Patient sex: M
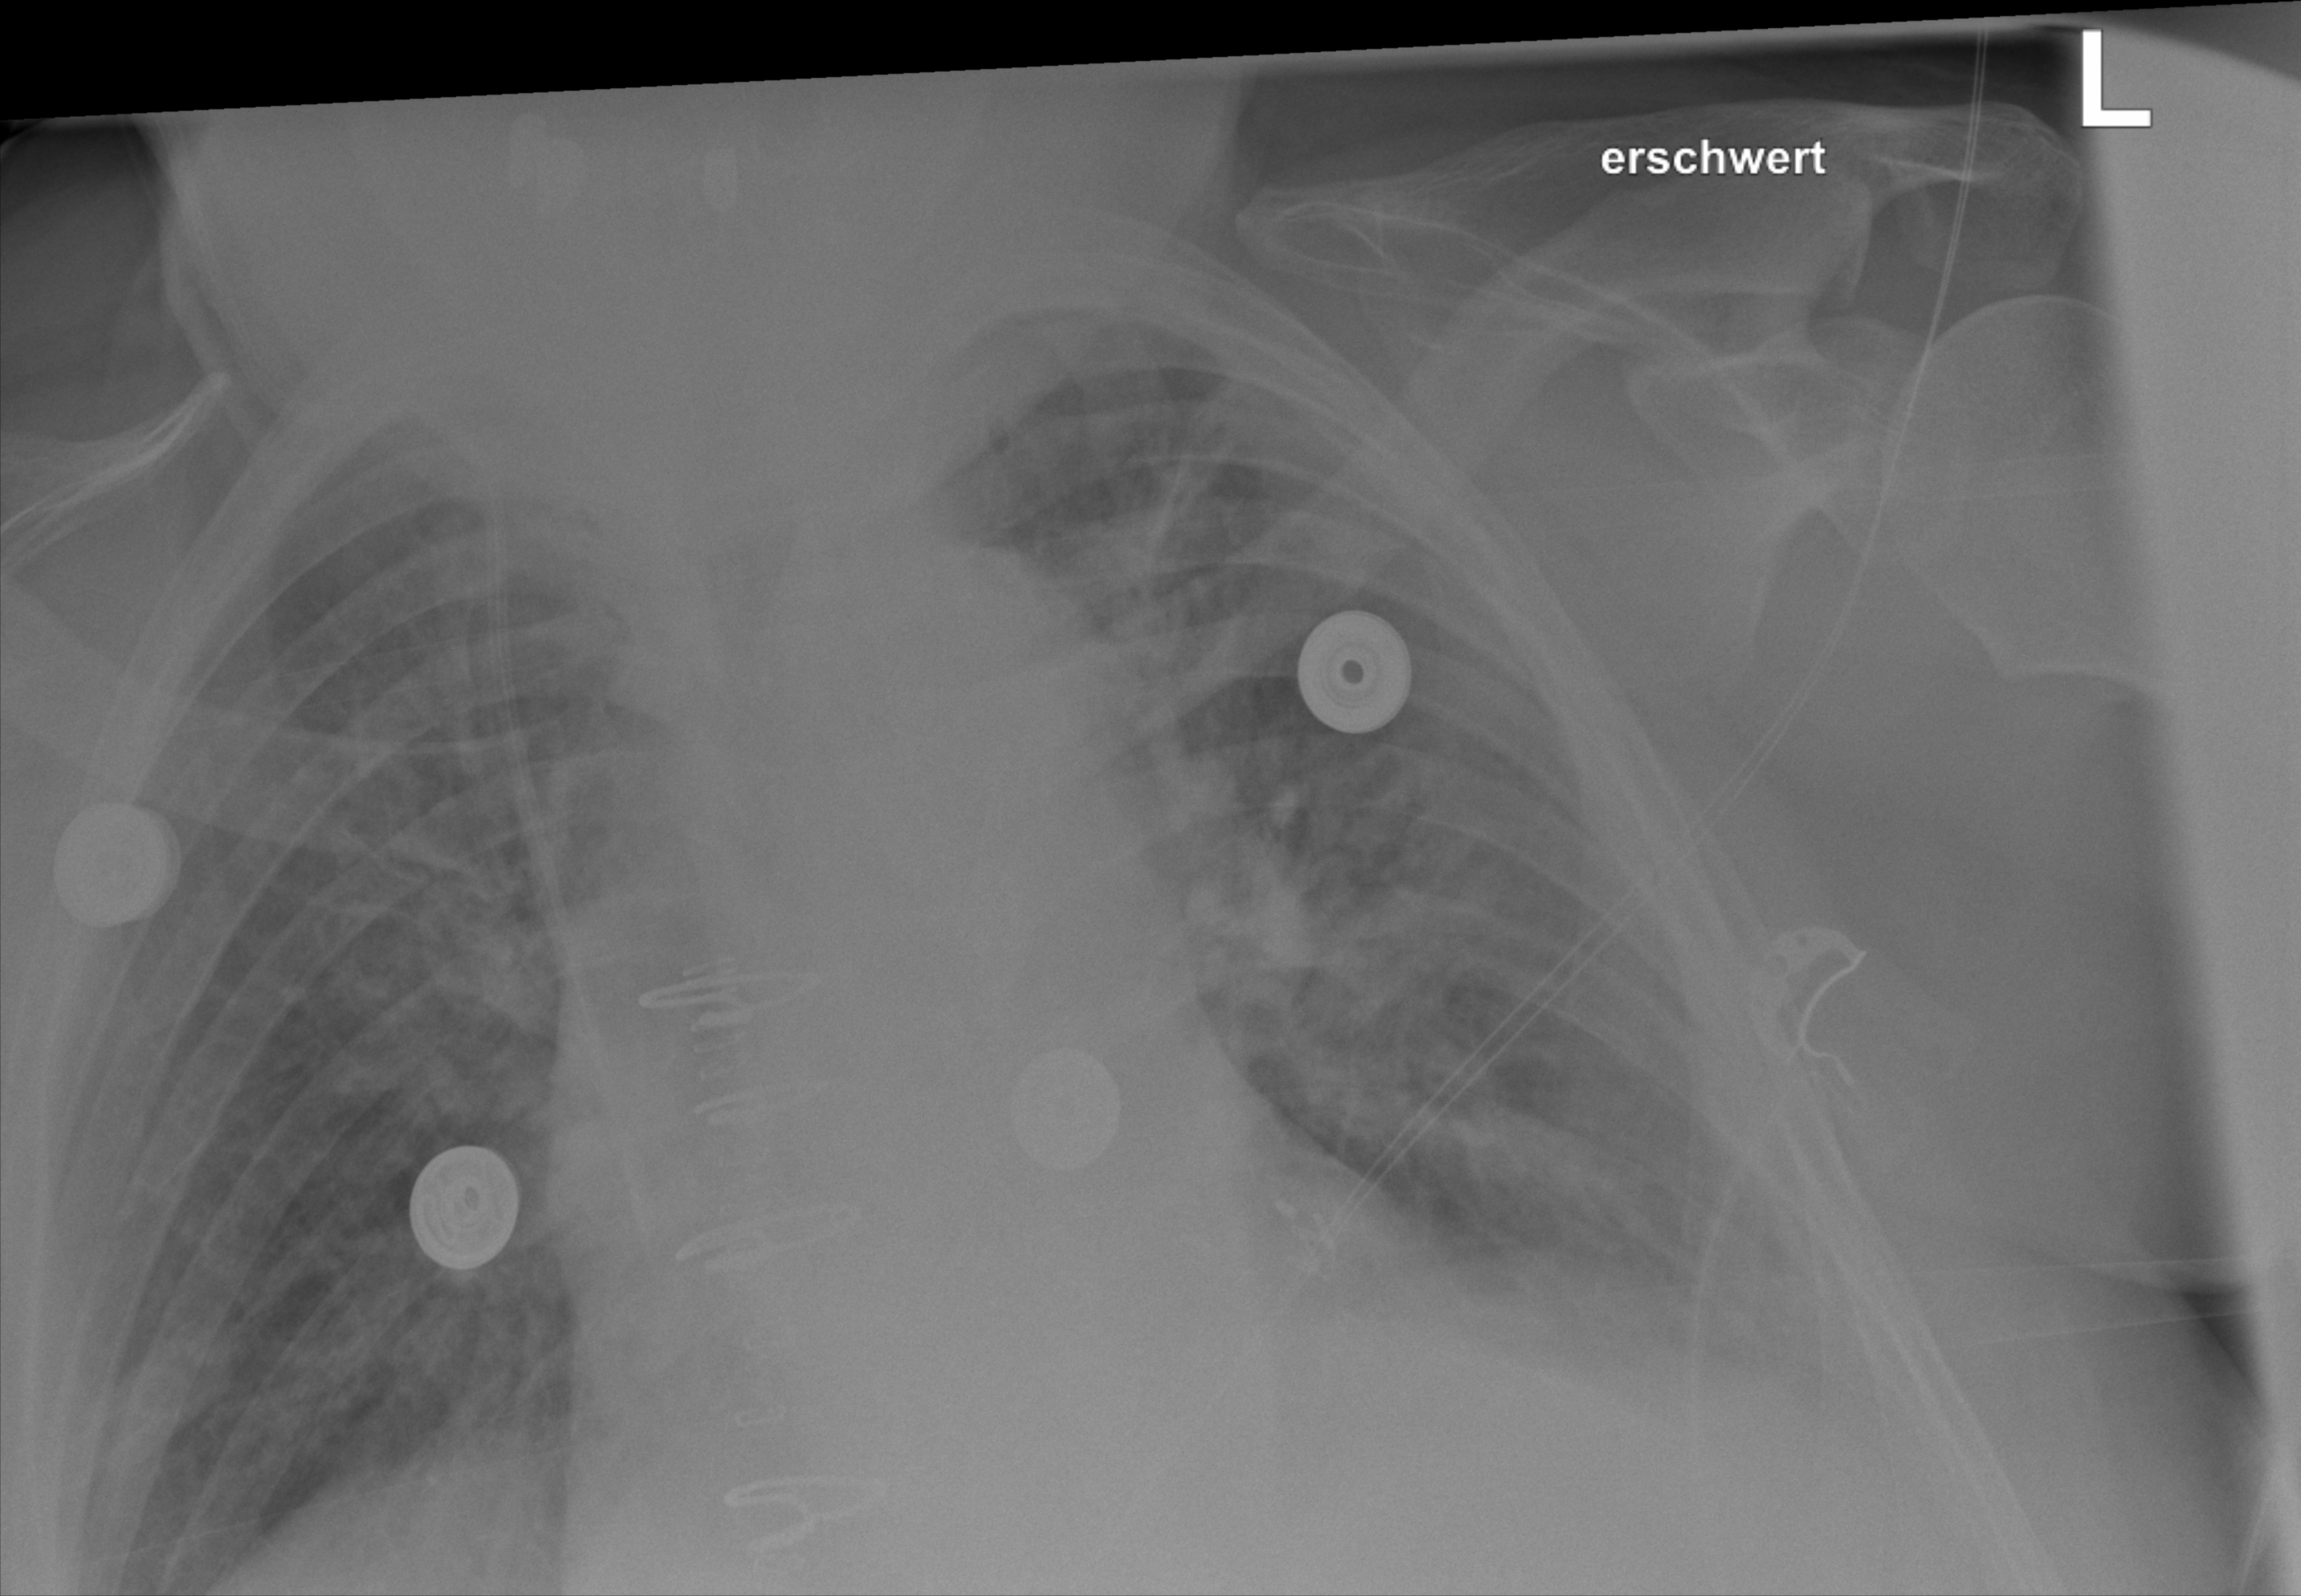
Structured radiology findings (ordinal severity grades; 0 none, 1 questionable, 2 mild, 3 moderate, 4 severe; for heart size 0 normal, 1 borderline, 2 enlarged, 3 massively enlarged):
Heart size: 2
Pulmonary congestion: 0
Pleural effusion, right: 0
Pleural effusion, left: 2
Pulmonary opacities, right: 0
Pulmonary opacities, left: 1
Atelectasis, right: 0
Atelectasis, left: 2